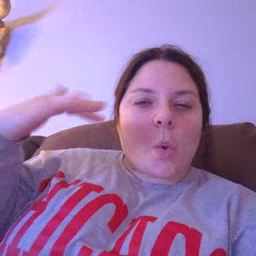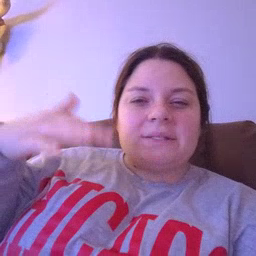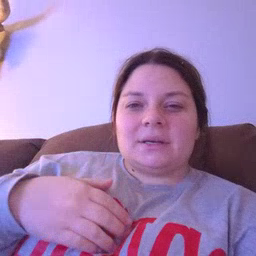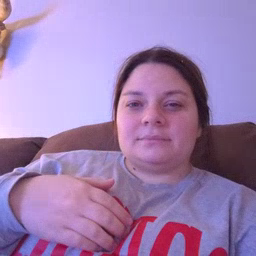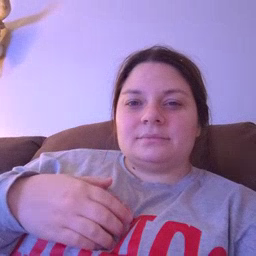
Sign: noisy